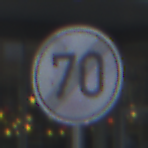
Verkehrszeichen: EndeGeschwindigkeit70
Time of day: SunriseSunset
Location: Outdoor (Urban)
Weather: PartlyCloudy
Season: NotSpecified
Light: Natural